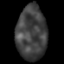
Tissue: lung
Cell type: Epithelial cells
Senescence score: 0.2071
Nuclear area (px): 1607
Mean DAPI intensity: 65.307